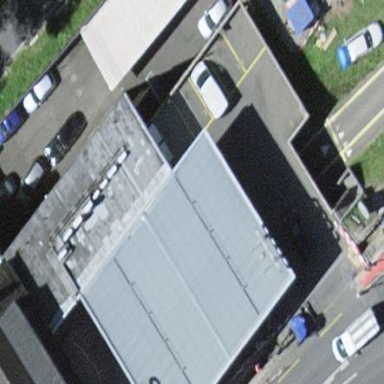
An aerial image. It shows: Industrial building.